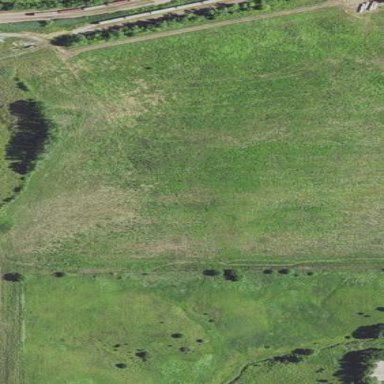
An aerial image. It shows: Open area covered with grass.